Question: I am writing an Android App in which i am trying to
using this great tutorial link: <URL>
Problem:
'''
Not getting Overflow Menu Items (Icon)
'''
Please see below Screen Shot for more clarity:

Manifest.xml:
'''
<uses-sdk android:minSdkVersion="14" />
<application
android:icon="@drawable/ic_launcher"
android:label="@string/app_name" >
<activity
android:name=".MainActivity"
android:label="@string/app_name"
android:uiOptions="splitActionBarWhenNarrow"
>
'''
items.xml:
'''
<?xml version="1.0" encoding="utf-8"?>
<menu xmlns:android="http://schemas.android.com/apk/res/android" >
<item
android:id="@+id/phone"
android:title="@string/phone"
android:icon="@drawable/phone"
android:showAsAction="ifRoom|withText"
/>
<item
android:id="@+id/computer"
android:title="@string/computer"
android:icon="@drawable/computer"
android:showAsAction="ifRoom|withText"
/>
<item
android:id="@+id/gamepad"
android:title="@string/gamepad"
android:icon="@drawable/gamepad"
android:showAsAction="ifRoom|withText"
/>
<item
android:id="@+id/camera"
android:title="@string/camera"
android:icon="@drawable/camera"
android:showAsAction="ifRoom|withText"
/>
<item
android:id="@+id/video"
android:title="@string/video"
android:icon="@drawable/video"
android:showAsAction="ifRoom|withText"
/>
<item
android:id="@+id/email"
android:title="@string/email"
android:icon="@drawable/email"
android:showAsAction="ifRoom|withText"
/>
</menu>
'''
I am using this tutorial, and trying to make
Please help me to
....
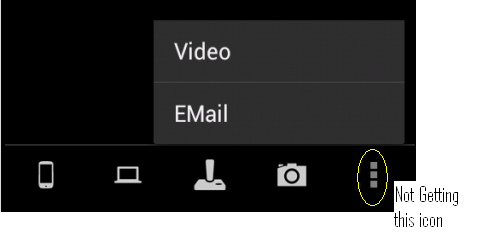
Answer: To show three dot icon, to Action Bar, just use below method in your OnCreate():
'''
private void getOverflowMenu() {
try {
ViewConfiguration config = ViewConfiguration.get(this);
Field menuKeyField = ViewConfiguration.class.getDeclaredField("sHasPermanentMenuKey");
if(menuKeyField != null) {
menuKeyField.setAccessible(true);
menuKeyField.setBoolean(config, false);
}
} catch (Exception e) {
e.printStackTrace();
}
}
'''